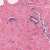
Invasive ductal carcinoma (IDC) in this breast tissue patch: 0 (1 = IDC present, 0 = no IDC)